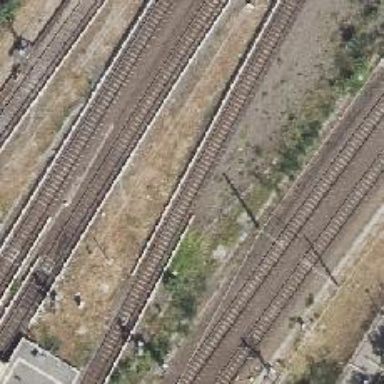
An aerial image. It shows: Railway milestone.